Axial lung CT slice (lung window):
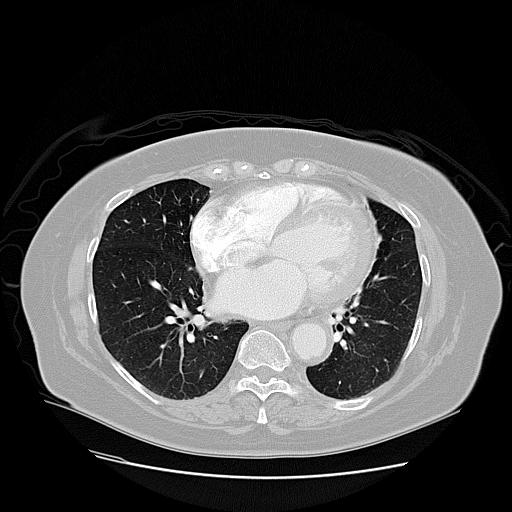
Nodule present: no